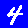
Digit: 4